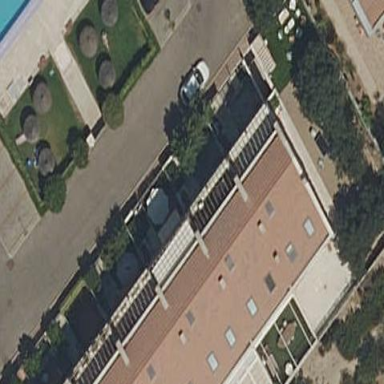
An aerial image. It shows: Terrace building.